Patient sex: M
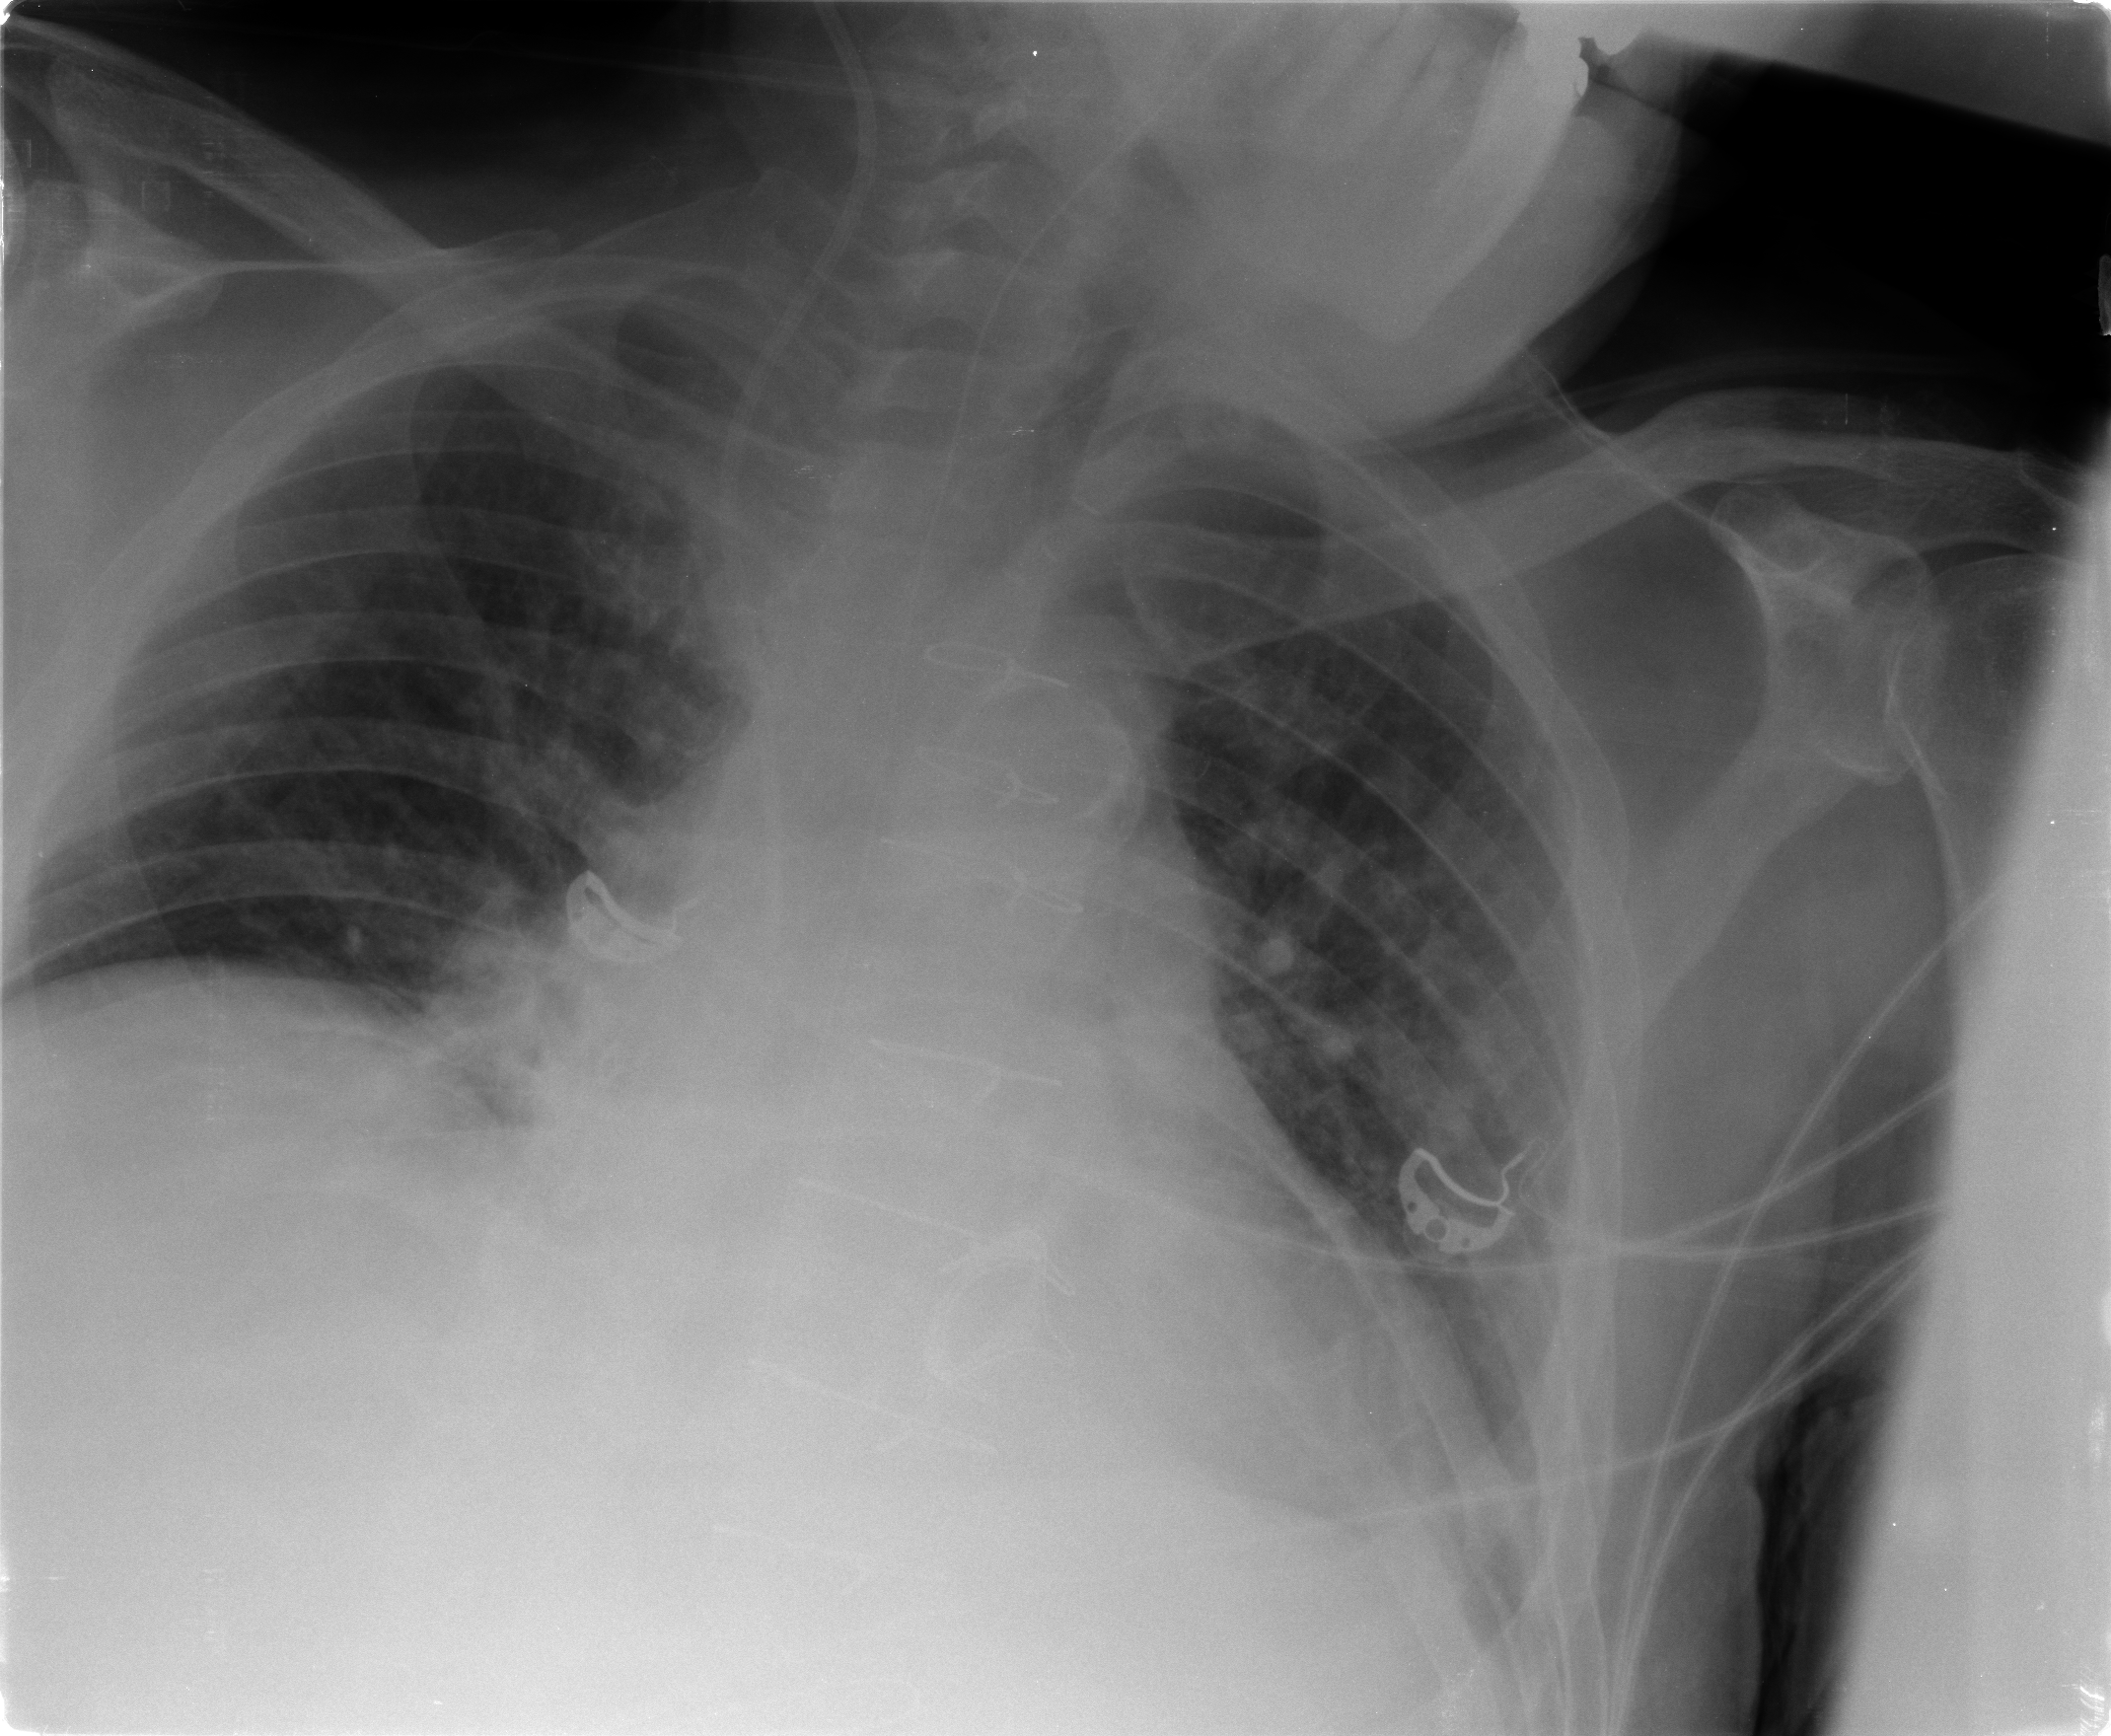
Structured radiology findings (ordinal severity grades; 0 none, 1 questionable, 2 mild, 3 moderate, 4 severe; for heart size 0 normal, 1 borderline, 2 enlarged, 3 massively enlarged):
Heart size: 2
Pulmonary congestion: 0
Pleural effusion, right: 1
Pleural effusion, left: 2
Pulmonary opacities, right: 0
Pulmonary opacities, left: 1
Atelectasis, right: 0
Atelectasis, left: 2